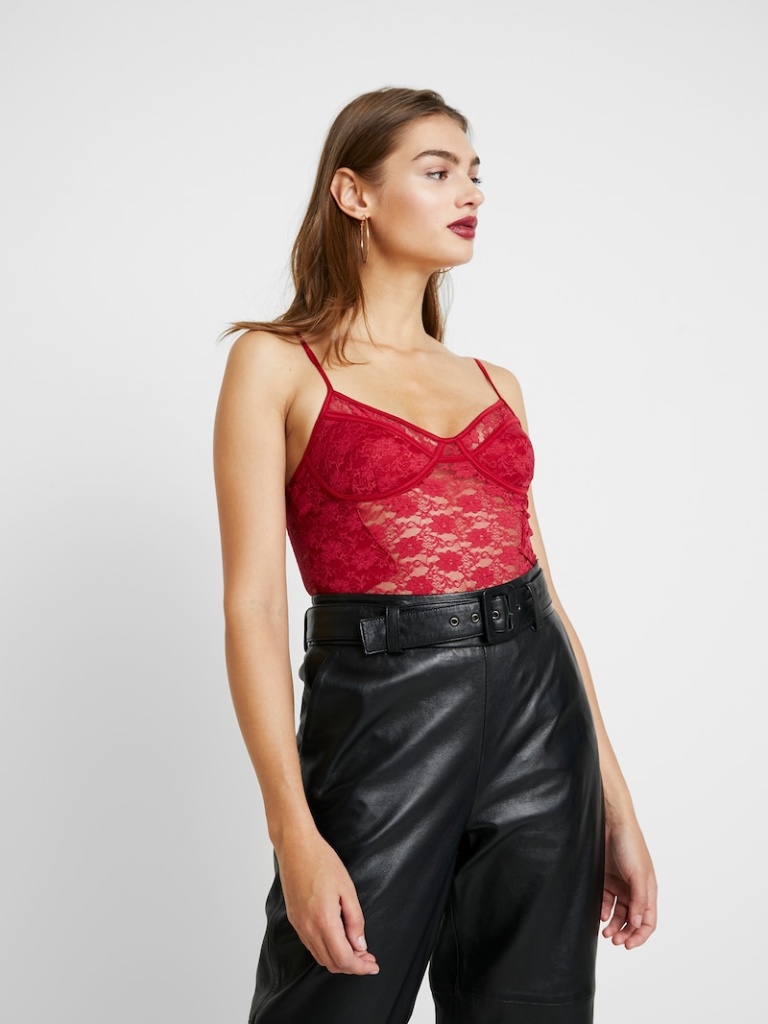
lace tight sleeveless hip length Fully Tucked in sweetheart bodysuit